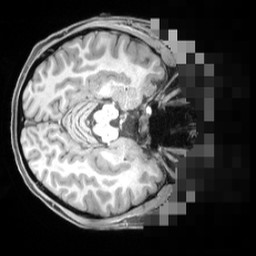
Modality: T1w
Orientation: axial
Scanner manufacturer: siemens
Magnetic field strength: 3 T
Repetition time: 2.55 s